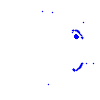
Particle: pion